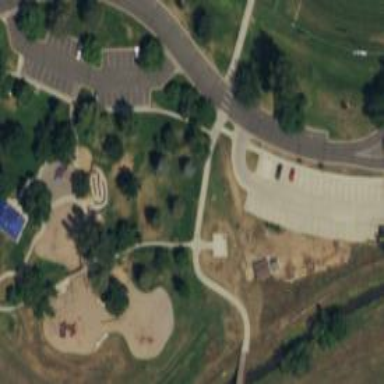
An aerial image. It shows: Playground area for leisure activities on the land.